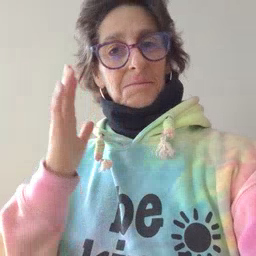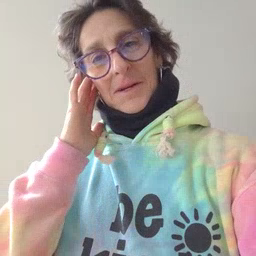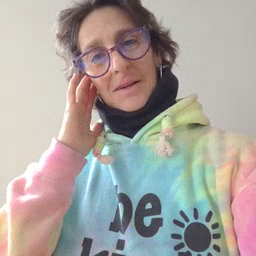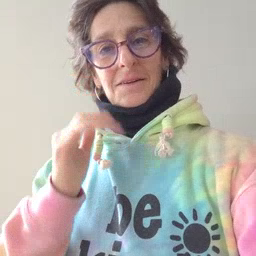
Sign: bed